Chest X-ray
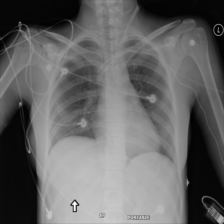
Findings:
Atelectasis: negative
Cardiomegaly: negative
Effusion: negative
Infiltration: negative
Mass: negative
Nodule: negative
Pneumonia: negative
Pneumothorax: negative
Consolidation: negative
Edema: negative
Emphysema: negative
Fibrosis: negative
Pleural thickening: negative
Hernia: negative